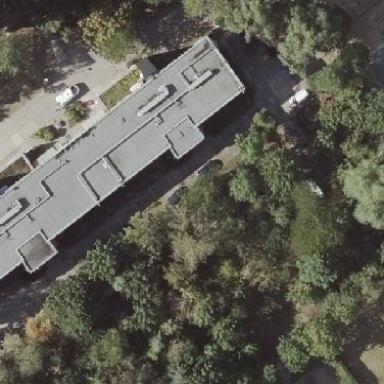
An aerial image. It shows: Clinic building providing healthcare services.